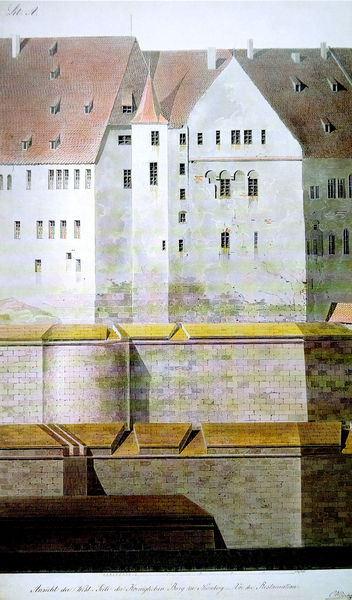
Titel: Nürnberger Burg, Zustand vor der Restaurierung 1851-1858
Künstler: Carl Alexander von Heideloff
Standort: München
Institution: Architekturmuseum der Technischen Universität
Schlagwörter: dunkel, gemälde, himmel, schatten, weiß, gelb, ocker, stadt, ausschnitt, braun, fenster, grau, hell, licht, zeichnung, anlage, dach, gebäude, haus, rot, schloss, wand, architektur, spitze, stein, steine, häuser, brücke, gold, front, kamin, rund, schornstein, turm, schrift, ecke, ansicht, bogen, fassade, fassaden, dächer, giebel, mauer, schornsteine, ziegel, backstein, steinmauer, detail, inschrift, streifen, lciht, ring, befestigung, oben, unten, erker, berlin, burg, kloster, türmchen, türme, dachfenster, festung, gauben, stich, beschriftung, neu, fries, ziegelsteine, gotisch, mauern, mittelalter, graben, stadtmauer, dachgauben, gaube, plan, museum, burggraben, dachgaube, zinne, vorzeichnung, wall, hopper, schiessscharten, ziegelmauer, giebeldach, spitzdach, bedachung, burgmauer, doppelte stadtmauer, fenstergauben, mauerring, repetto, steinwand, wehrmauer, 16. jahrhundert